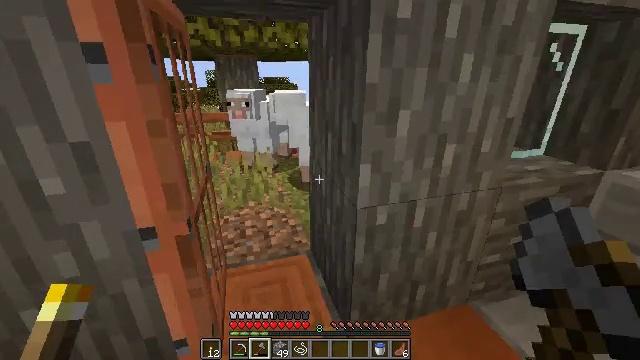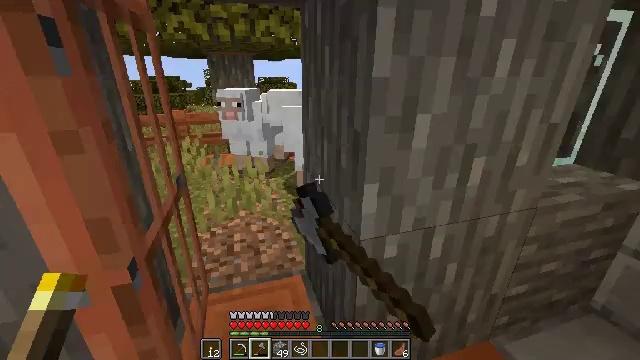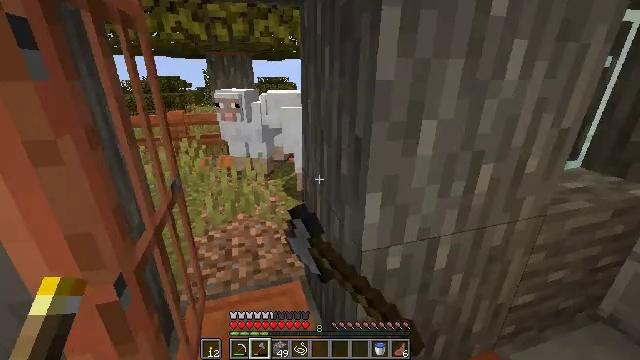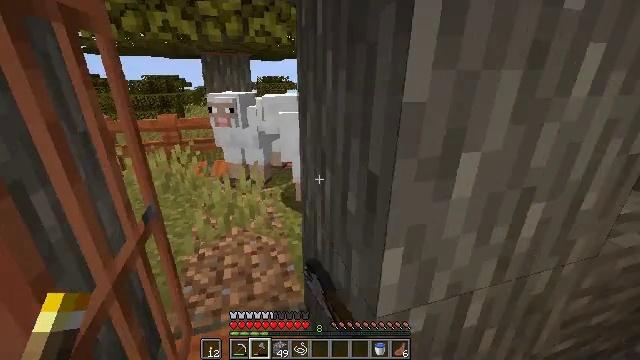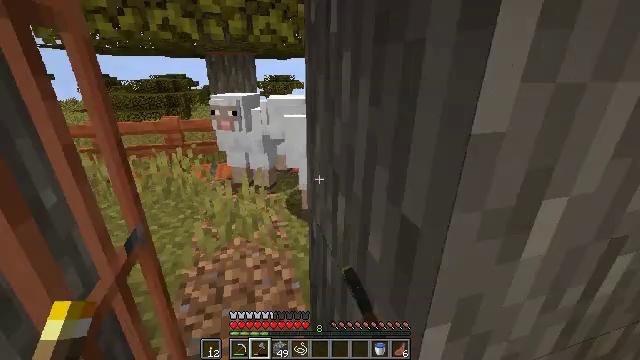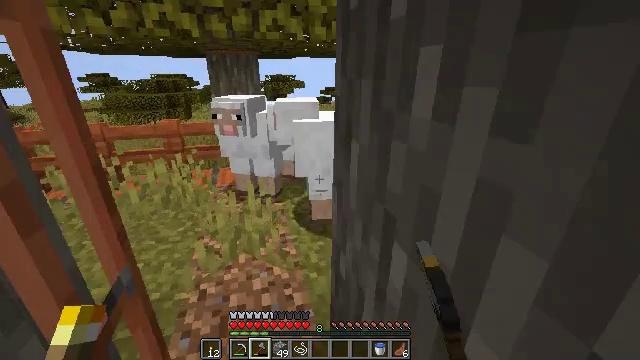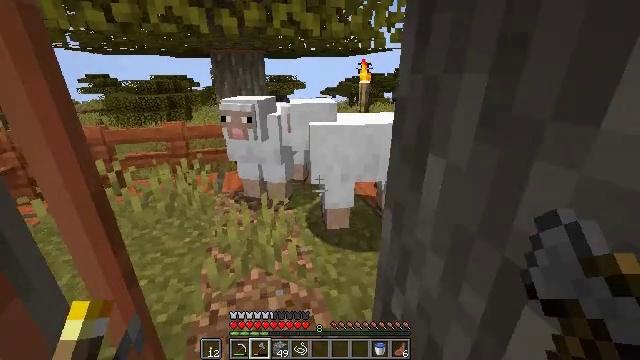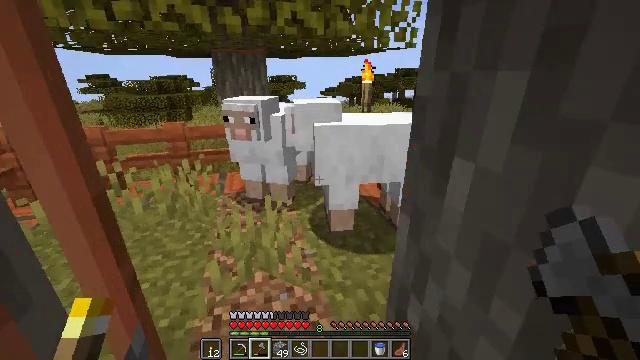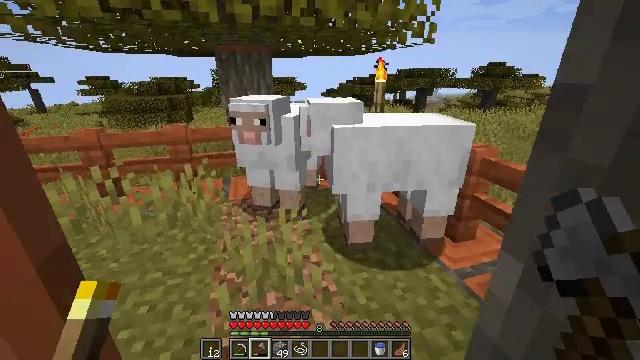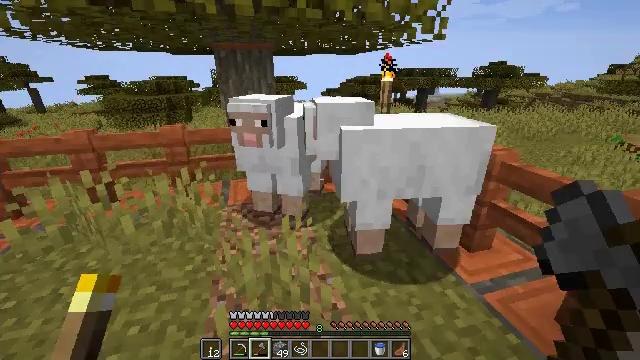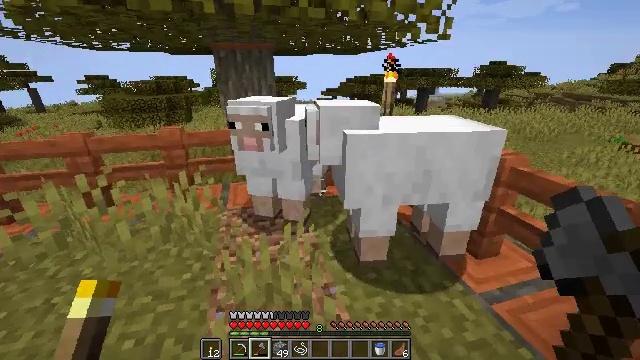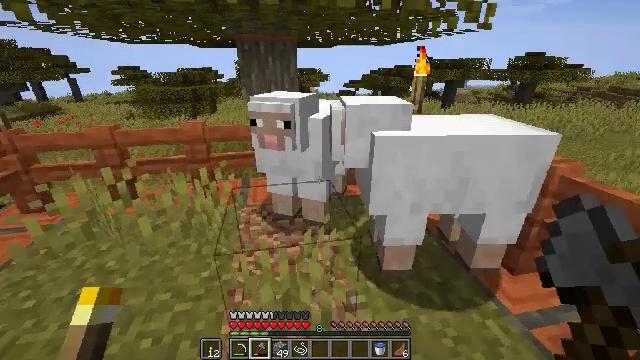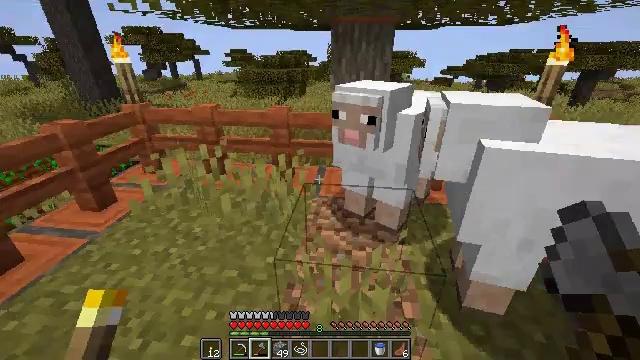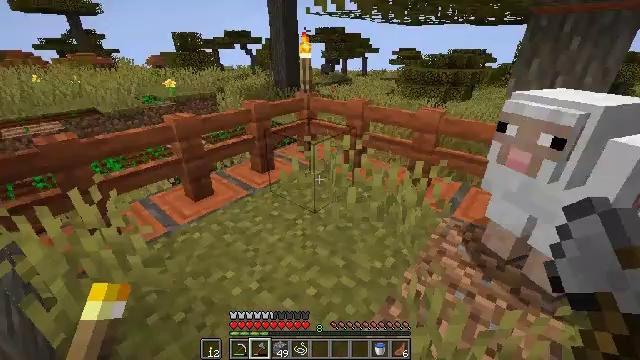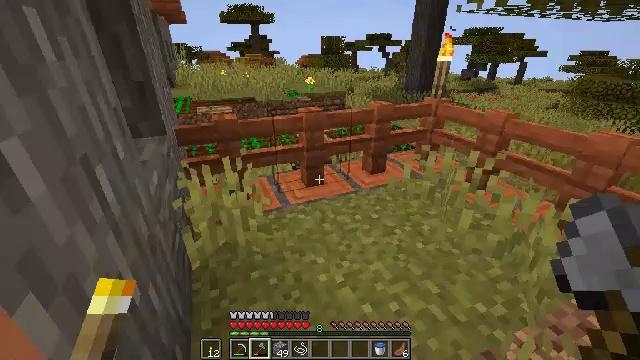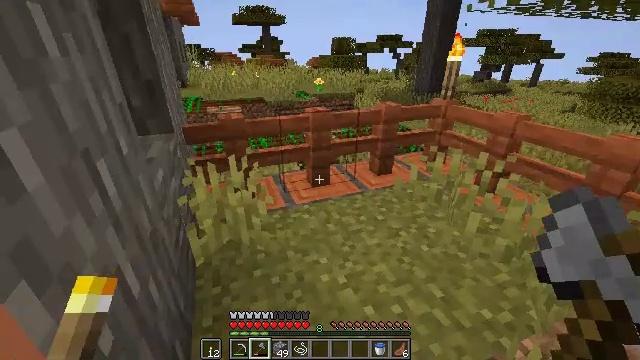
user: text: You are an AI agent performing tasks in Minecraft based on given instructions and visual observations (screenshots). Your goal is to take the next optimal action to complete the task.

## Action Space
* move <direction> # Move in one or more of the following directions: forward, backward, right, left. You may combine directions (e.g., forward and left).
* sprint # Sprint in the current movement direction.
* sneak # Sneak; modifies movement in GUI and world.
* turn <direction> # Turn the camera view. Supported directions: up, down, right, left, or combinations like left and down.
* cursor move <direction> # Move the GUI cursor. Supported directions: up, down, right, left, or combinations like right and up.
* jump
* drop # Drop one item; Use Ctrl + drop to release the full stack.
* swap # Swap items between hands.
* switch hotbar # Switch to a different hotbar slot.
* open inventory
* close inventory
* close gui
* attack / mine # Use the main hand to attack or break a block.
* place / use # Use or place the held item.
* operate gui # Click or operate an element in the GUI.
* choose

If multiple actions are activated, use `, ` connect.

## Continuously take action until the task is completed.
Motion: motion action
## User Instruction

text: Attack the orange carpet to remove it.
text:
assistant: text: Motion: move forward, attack / mine and use / place
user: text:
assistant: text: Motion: move forward, attack / mine and use / place
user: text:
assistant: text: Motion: move forward, attack / mine and use / place
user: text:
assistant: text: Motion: move forward, turn left, attack / mine
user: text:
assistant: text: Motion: move forward and move left, attack / mine
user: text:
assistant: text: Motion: move forward and move left, attack / mine
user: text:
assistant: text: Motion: move forward and move left, attack / mine
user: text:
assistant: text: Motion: move forward and move left, attack / mine
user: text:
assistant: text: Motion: move forward and move left, attack / mine
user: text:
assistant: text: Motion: move forward and move left, attack / mine
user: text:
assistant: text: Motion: move forward and move left, turn left and down, attack / mine
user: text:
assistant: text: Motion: turn left and down, attack / mine
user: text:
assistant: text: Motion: turn left, attack / mine
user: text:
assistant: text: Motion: turn left, attack / mine
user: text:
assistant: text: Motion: turn left, attack / mine
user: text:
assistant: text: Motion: attack / mine
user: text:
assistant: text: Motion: attack / mine
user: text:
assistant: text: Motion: turn left, attack / mine
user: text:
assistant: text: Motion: move left, turn left, attack / mine
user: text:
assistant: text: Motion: move left, turn left, attack / mine
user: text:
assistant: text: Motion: move left, turn left, attack / mine
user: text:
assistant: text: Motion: move left, attack / mine
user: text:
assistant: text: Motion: move left, attack / mine
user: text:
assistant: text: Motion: move left, attack / mine
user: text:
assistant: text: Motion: move left, attack / mine
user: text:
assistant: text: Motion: move left, attack / mine
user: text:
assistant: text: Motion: move left, turn right, attack / mine
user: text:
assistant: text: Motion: move left, attack / mine
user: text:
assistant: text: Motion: move left, turn right, attack / mine
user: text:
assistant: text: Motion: turn right, attack / mine